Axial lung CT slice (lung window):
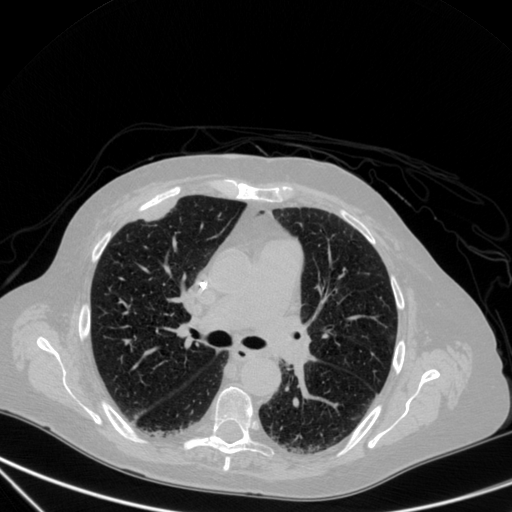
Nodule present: yes
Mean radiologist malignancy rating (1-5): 4